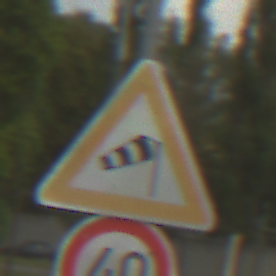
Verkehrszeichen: SeitenwindVonRechts
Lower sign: Geschwindigkeit40
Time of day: MorningAfternoon
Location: Outdoor (Suburban)
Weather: PartlyCloudy
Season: NotSpecified
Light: Natural